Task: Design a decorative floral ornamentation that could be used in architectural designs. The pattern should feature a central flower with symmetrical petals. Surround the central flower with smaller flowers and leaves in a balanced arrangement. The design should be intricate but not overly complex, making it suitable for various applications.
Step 1306:
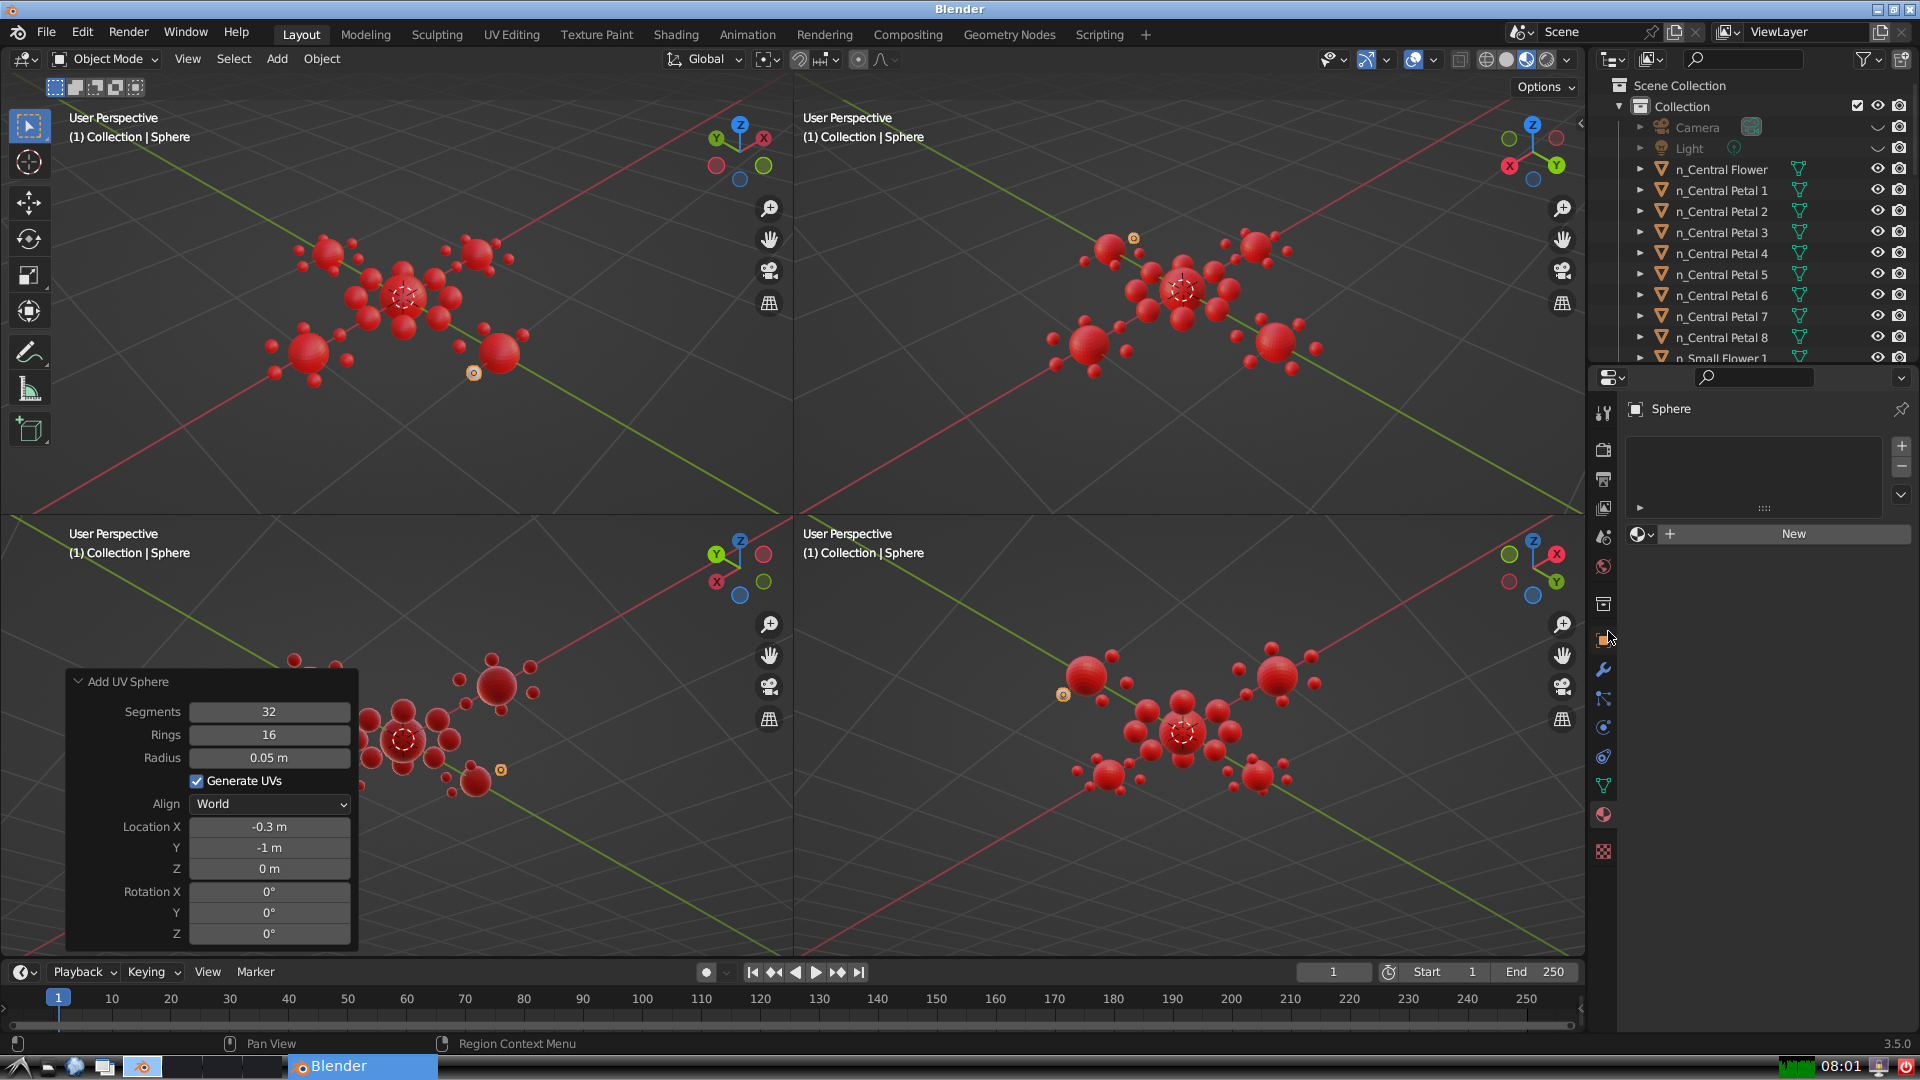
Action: click: no